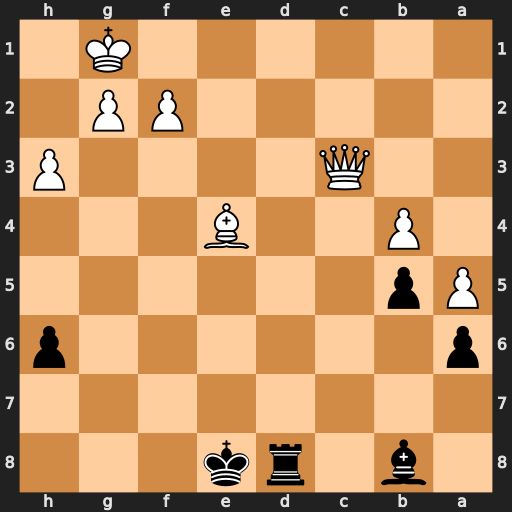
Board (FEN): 1b1rk3/8/p6p/Pp6/1P2B3/2Q4P/5PP1/6K1
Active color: b
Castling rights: -
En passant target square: -
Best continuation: Rd1+ Qe1 Rxe1#